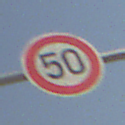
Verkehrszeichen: Geschwindigkeit50
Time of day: MorningAfternoon
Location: Outdoor (Suburban)
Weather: Clear
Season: NotSpecified
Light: Natural